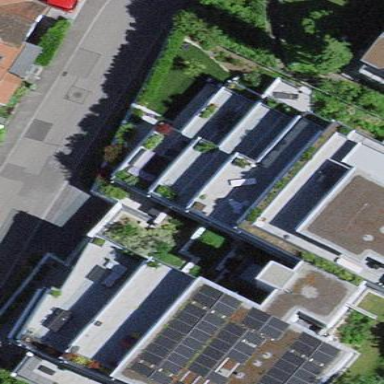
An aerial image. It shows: Image showing building with apartments.